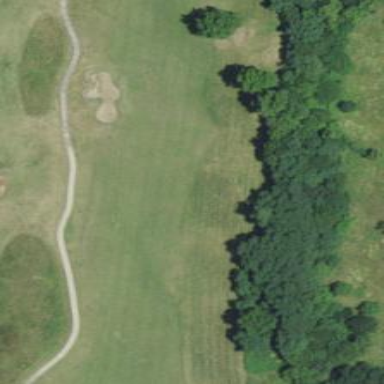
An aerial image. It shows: Grassy area designated as golf fairway.